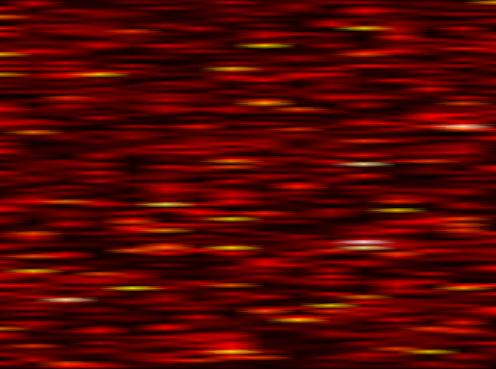
Label: WOLA